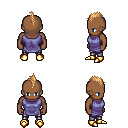
a pixel art fantasy rpg character, male body template, human, dark skin, chain tabard jacket, metal pants, light blonde mohawk hairstyle, gold boots, four views (front, back, left, right), 2x2 character sprite sheet, small pixel art, hard edges, no anti-aliasing